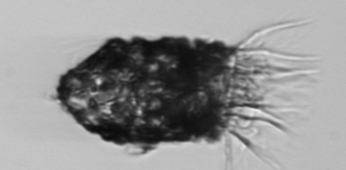
Label: Stenosemella_pacifica